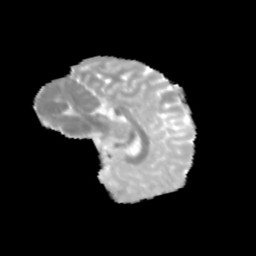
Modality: MD
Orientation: sagittal
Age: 9
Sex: male
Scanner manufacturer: siemens
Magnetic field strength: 3 T
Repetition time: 3.8 s
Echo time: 0.07 s